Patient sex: F
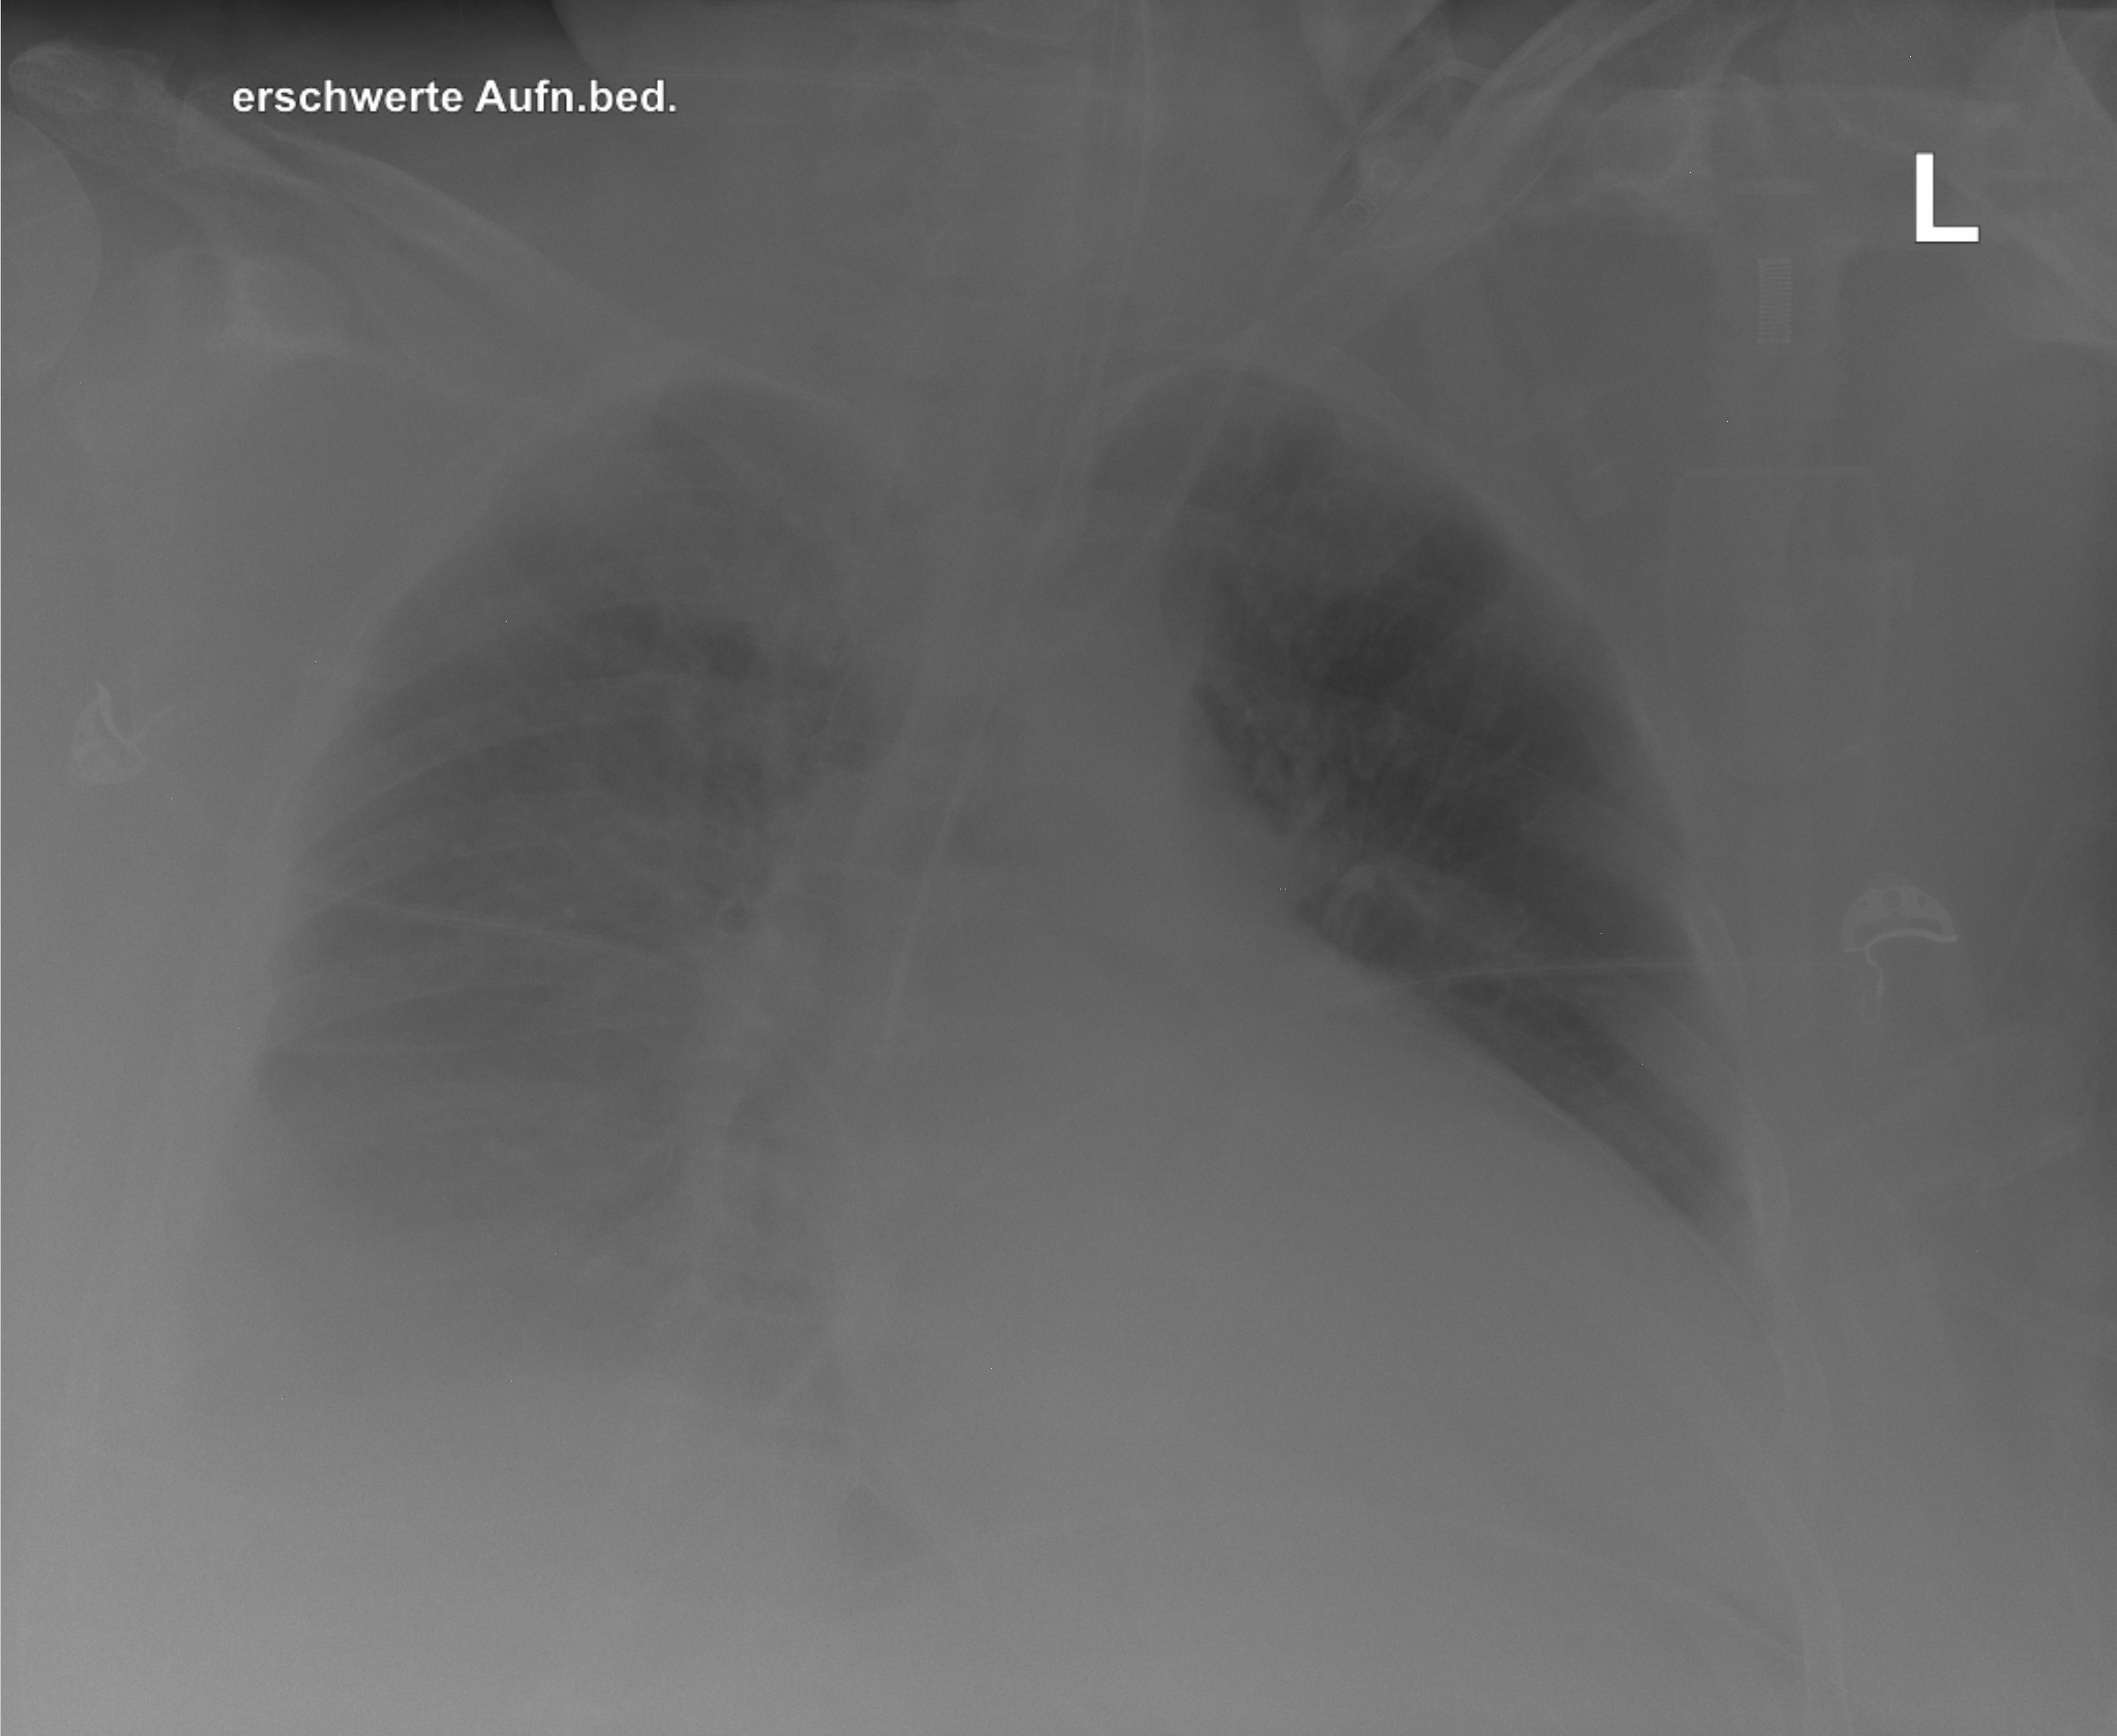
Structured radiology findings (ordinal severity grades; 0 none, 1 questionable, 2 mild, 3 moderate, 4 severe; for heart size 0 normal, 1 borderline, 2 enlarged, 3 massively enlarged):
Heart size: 2
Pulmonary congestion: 3
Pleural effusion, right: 2
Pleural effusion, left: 0
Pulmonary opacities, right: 2
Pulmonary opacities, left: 0
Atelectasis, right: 2
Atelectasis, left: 0